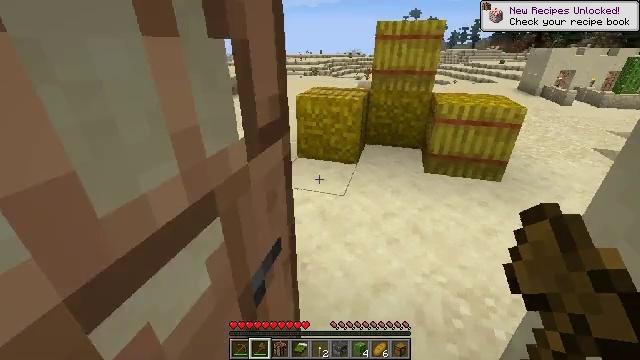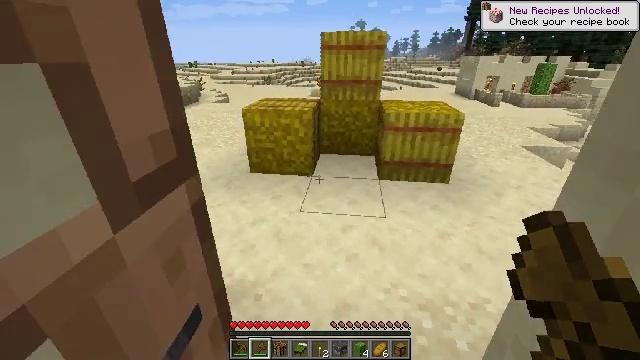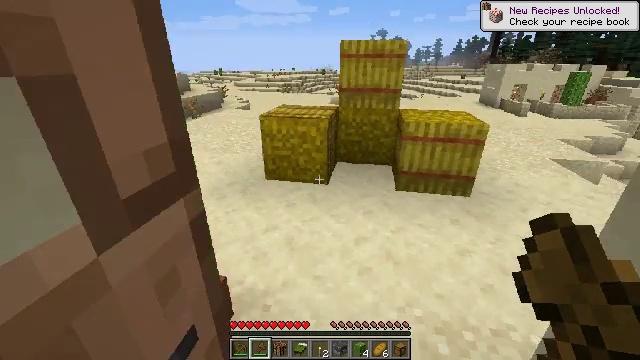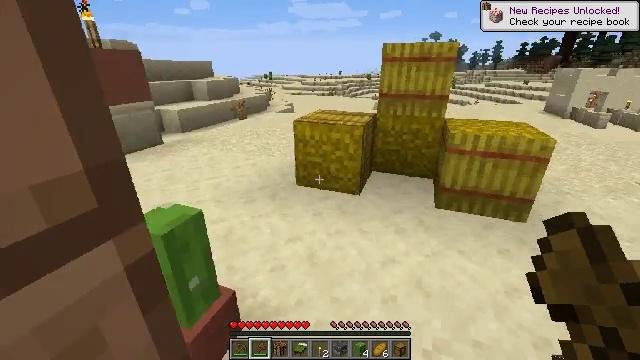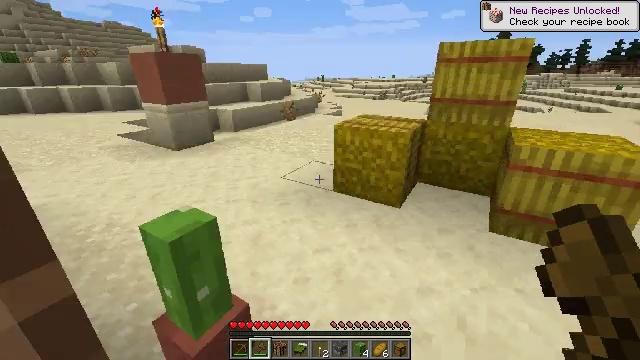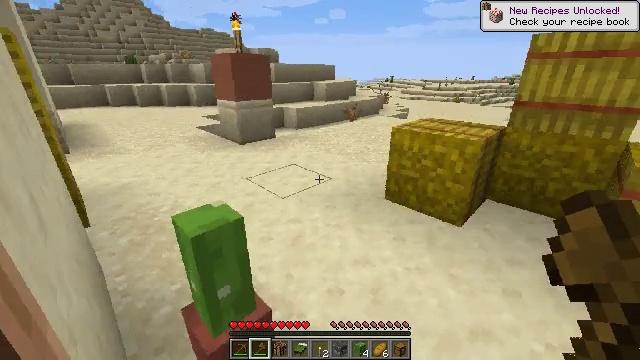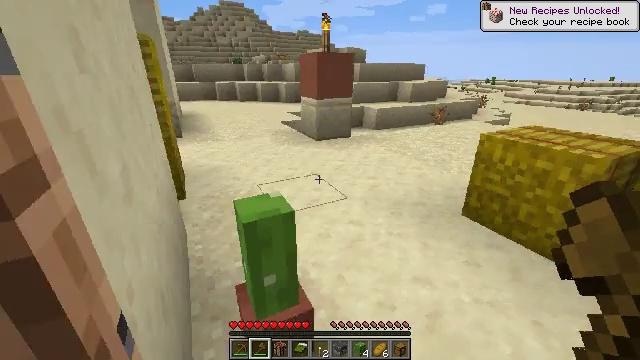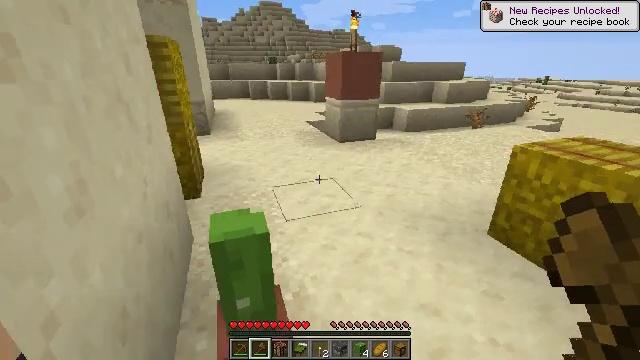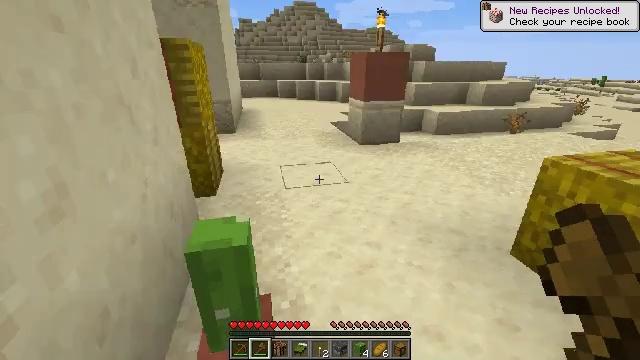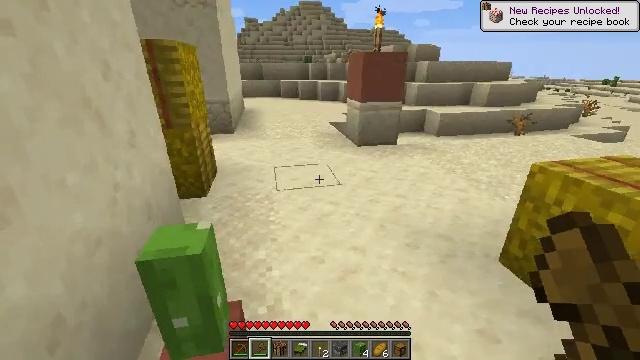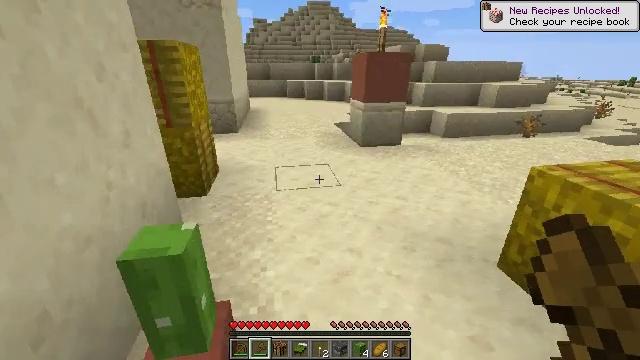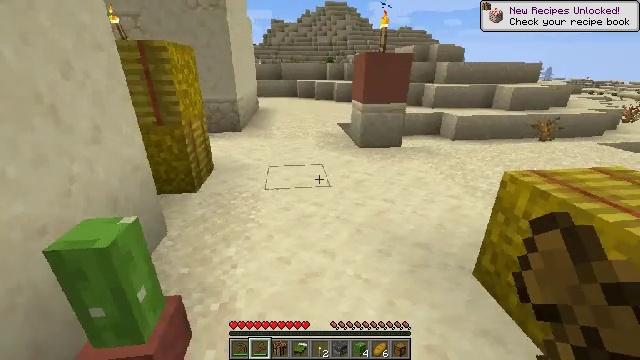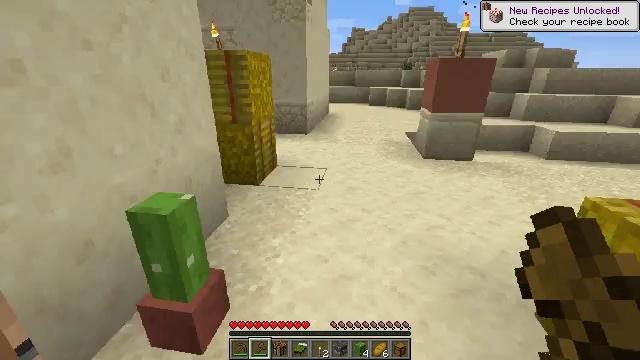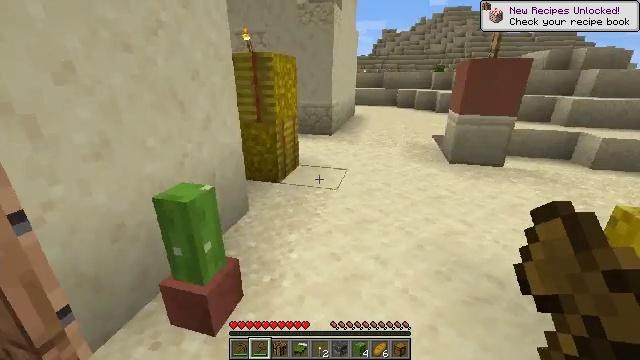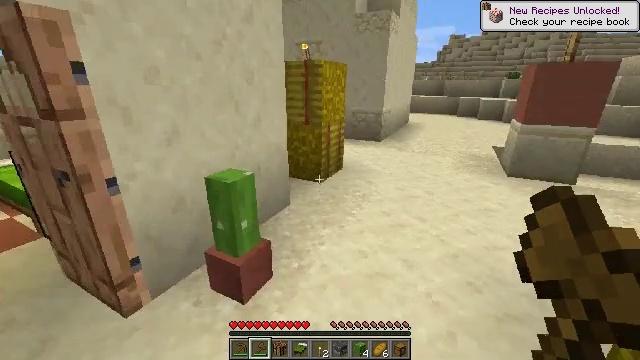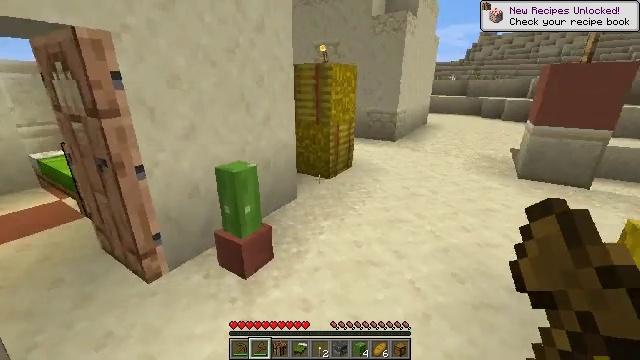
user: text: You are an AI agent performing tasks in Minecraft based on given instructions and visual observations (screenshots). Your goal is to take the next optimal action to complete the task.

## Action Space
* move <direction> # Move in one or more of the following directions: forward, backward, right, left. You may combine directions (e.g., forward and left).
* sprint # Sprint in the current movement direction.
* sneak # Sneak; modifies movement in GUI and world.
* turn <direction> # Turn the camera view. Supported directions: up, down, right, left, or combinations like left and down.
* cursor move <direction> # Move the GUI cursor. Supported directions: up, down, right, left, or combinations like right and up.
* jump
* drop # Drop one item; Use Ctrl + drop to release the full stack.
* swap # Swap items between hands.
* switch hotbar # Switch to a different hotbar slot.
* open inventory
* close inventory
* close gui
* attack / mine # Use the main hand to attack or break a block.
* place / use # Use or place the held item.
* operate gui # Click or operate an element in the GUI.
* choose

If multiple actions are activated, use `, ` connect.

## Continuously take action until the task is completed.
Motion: motion action
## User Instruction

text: Gather hay blocks from the farm.
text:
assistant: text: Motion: move forward and move right, turn right and up
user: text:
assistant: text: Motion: move forward and move right, turn left and up
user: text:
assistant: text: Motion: move forward and move right, turn left
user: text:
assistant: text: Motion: move forward and move right, turn left
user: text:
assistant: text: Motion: move forward and move right, turn left
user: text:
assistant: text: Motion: move forward and move right, turn left
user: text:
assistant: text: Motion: move forward and move right, turn left
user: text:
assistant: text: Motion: move right, turn left
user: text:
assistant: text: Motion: move right, turn left
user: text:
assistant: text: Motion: move right, turn left
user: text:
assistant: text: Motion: move right, turn left
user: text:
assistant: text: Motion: move back and move right, turn left and up
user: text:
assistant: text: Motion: move back and move right, turn left
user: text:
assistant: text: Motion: move back and move right, turn left and up
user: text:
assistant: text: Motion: move back and move right, turn left
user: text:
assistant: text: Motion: move back and move right, turn left
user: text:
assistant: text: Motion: turn left
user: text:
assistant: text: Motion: turn left
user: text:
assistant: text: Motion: turn left
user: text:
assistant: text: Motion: turn left
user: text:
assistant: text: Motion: move forward, turn left
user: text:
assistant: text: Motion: move forward, turn left and up
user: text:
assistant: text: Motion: move forward, turn left and up
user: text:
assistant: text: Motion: move forward, turn left
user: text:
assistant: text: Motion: move forward, turn left
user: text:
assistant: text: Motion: move forward, turn left
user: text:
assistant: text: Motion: move forward, turn left and down
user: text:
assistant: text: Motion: move forward, turn left and down
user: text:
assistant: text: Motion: move forward, turn left and down
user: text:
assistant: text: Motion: move forward, turn left